Interaction volume radius: 5 \u00c5
Interaction volume height: 10 \u00c5
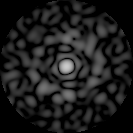
Disorder parameter: 0.8333